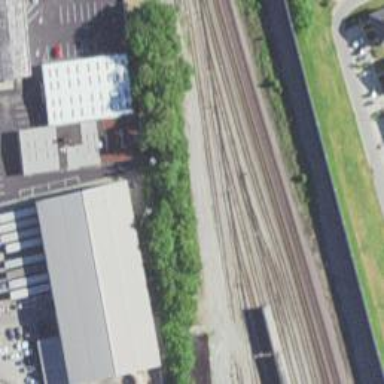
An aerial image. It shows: Railway yard.